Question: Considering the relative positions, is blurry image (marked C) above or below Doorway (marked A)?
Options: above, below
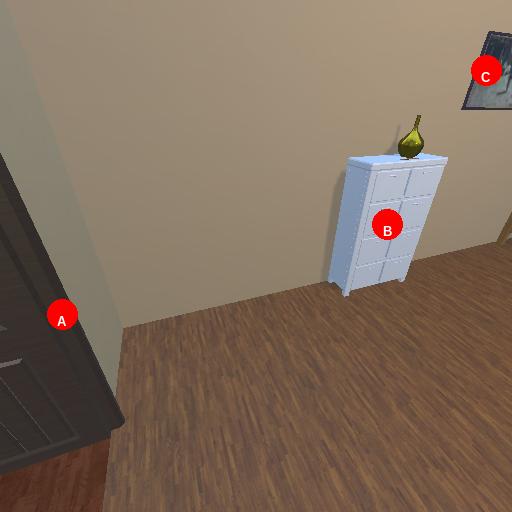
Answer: above